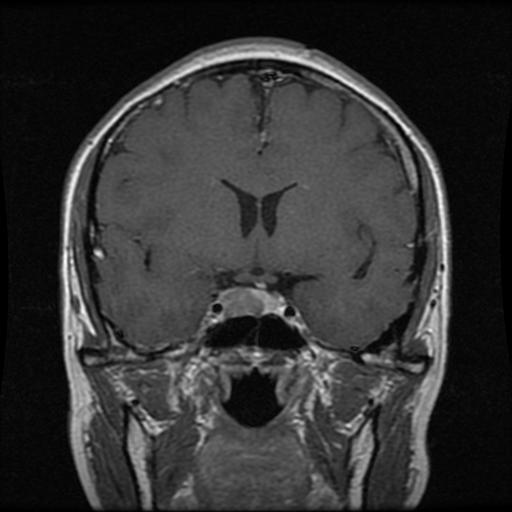
Label: pituitary